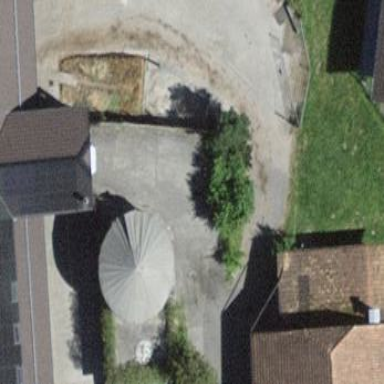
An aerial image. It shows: Shed building.